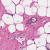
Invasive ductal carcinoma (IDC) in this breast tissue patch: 0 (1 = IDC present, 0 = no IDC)